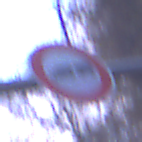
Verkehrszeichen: VerbotLastkraftwagenMitAnhaenger
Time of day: Night
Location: Outdoor (Suburban)
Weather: PartlyCloudy
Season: NotSpecified
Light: Artificial